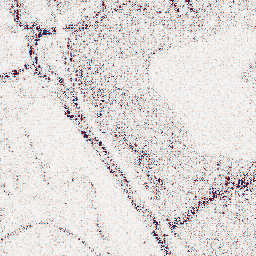
Category: wavelet
Decomposition family: wavelet_dwt
Decomposition parameters: wavelet: sym4
level: 1
Upsampling method: regularized
Upsampling parameters: scale: 2
lambda_reg: 0.01
Upsampling scale: 2